Question: I fetch a database object with the following code:
'''
// Lookup Project object from server
$scope.project = projectModel.get({}, {'id': session.projectId});
console.log('projectModel', $scope.project);
'''
The output of the above is:

I can't really interpret that output - i.e. what are the variables outside the {...}? In any case, trying to read e.g. 'projectModel.name' just returns 'undefined' - why?
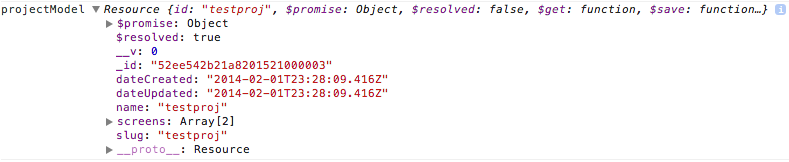
Answer: '''
projectModel.get({}, { 'id': session.projectId },
function (successResponse) {
// success callback
console.log('successResponse:', successResponse);
},
function (errorResponse) {
// failure callback
console.log(errorResponse);
}
);
'''
try this. You will get the promise value in success response.